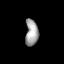
Tissue: lung
Cell type: Epithelial cells
Senescence score: 0.5426
Nuclear area (px): 327
Mean DAPI intensity: 163.602